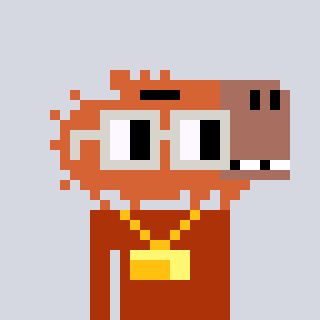
a pixel art character with square light gray glasses, a capybara-shaped head and a hotbrown-colored body on a cool background